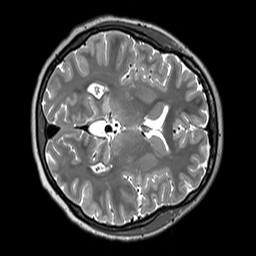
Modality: T2w
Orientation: axial
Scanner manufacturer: siemens
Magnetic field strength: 3 T
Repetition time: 3.2 s
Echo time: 0.406 s